Interaction volume radius: 5 \u00c5
Interaction volume height: 25 \u00c5
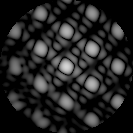
Disorder parameter: 0.04438